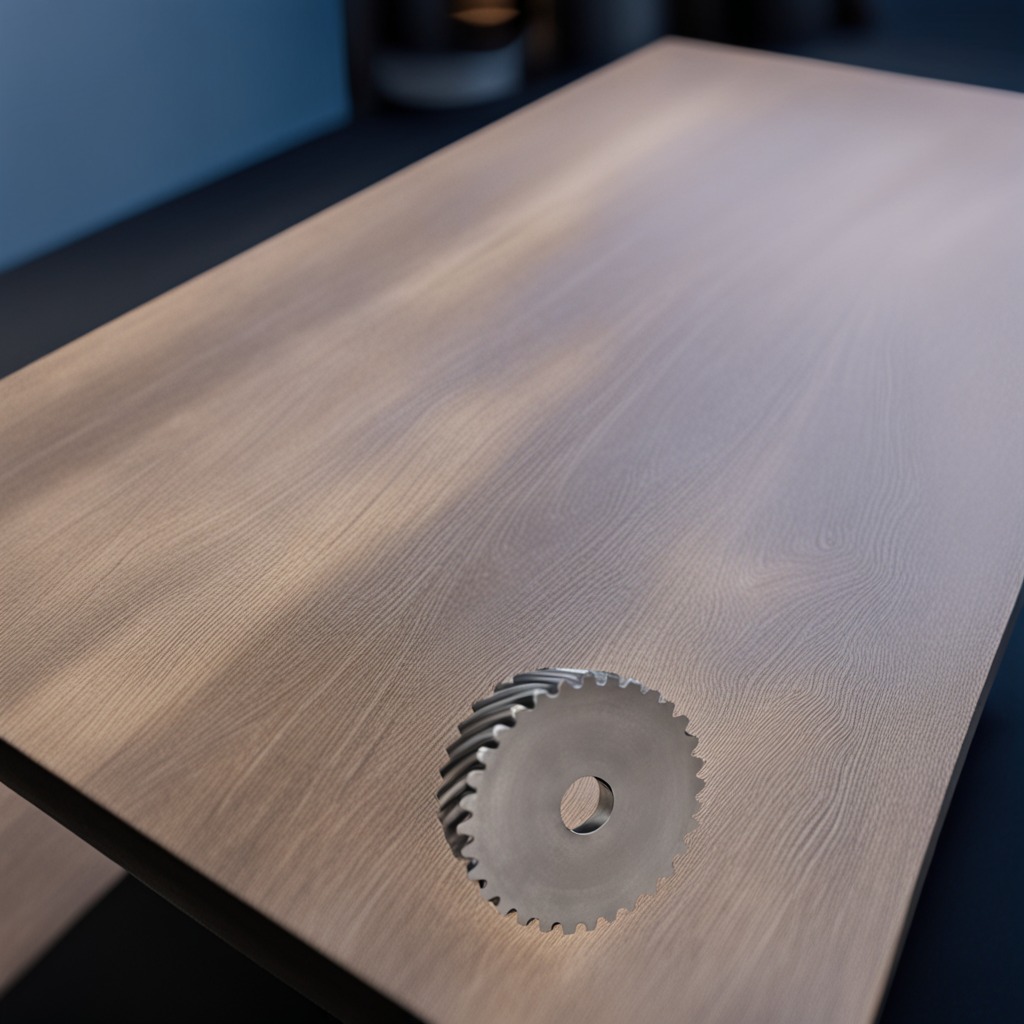
A steel gear with teeth is lying on a old table with faint burn marks in a small garage at twilight.